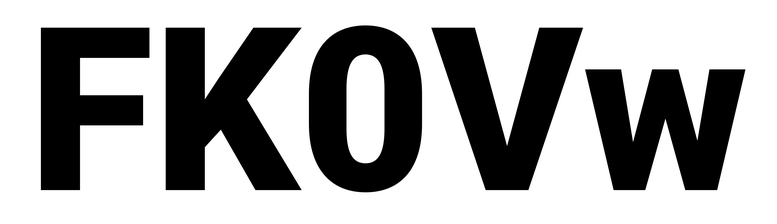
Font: Roboto_Black